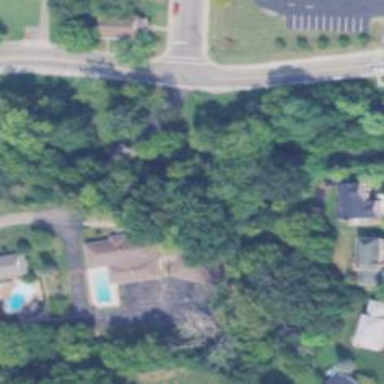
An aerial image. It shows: Covered bridge over shared driveway service road.